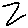
Label: zigzag